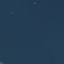
Land use / land cover: SeaLake